Interaction volume radius: 5 \u00c5
Interaction volume height: 15 \u00c5
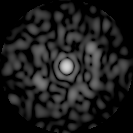
Disorder parameter: 0.8489